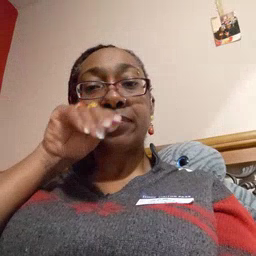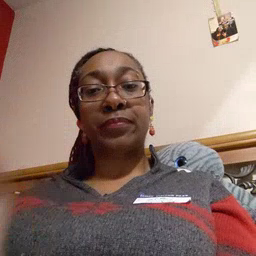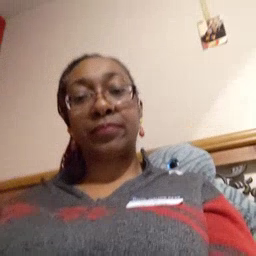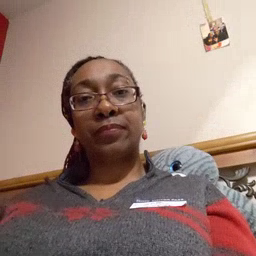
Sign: duck